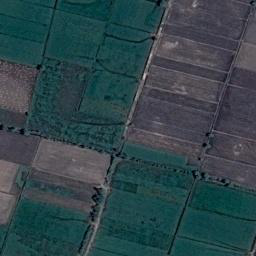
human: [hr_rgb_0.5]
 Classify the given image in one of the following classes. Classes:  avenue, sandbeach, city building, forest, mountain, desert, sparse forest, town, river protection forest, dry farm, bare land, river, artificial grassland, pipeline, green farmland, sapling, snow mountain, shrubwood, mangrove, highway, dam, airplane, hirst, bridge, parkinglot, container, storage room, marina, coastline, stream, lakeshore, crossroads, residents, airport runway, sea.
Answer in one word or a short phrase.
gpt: green farmland